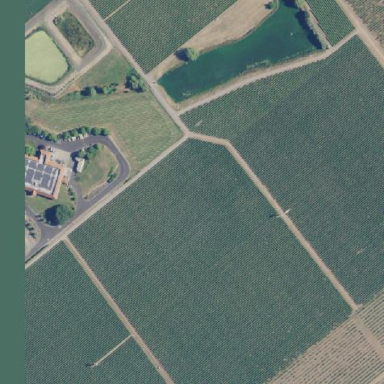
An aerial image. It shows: Vineyard with grape crops.